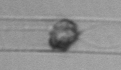
Label: Dactyliosolen_blavyanus